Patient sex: M
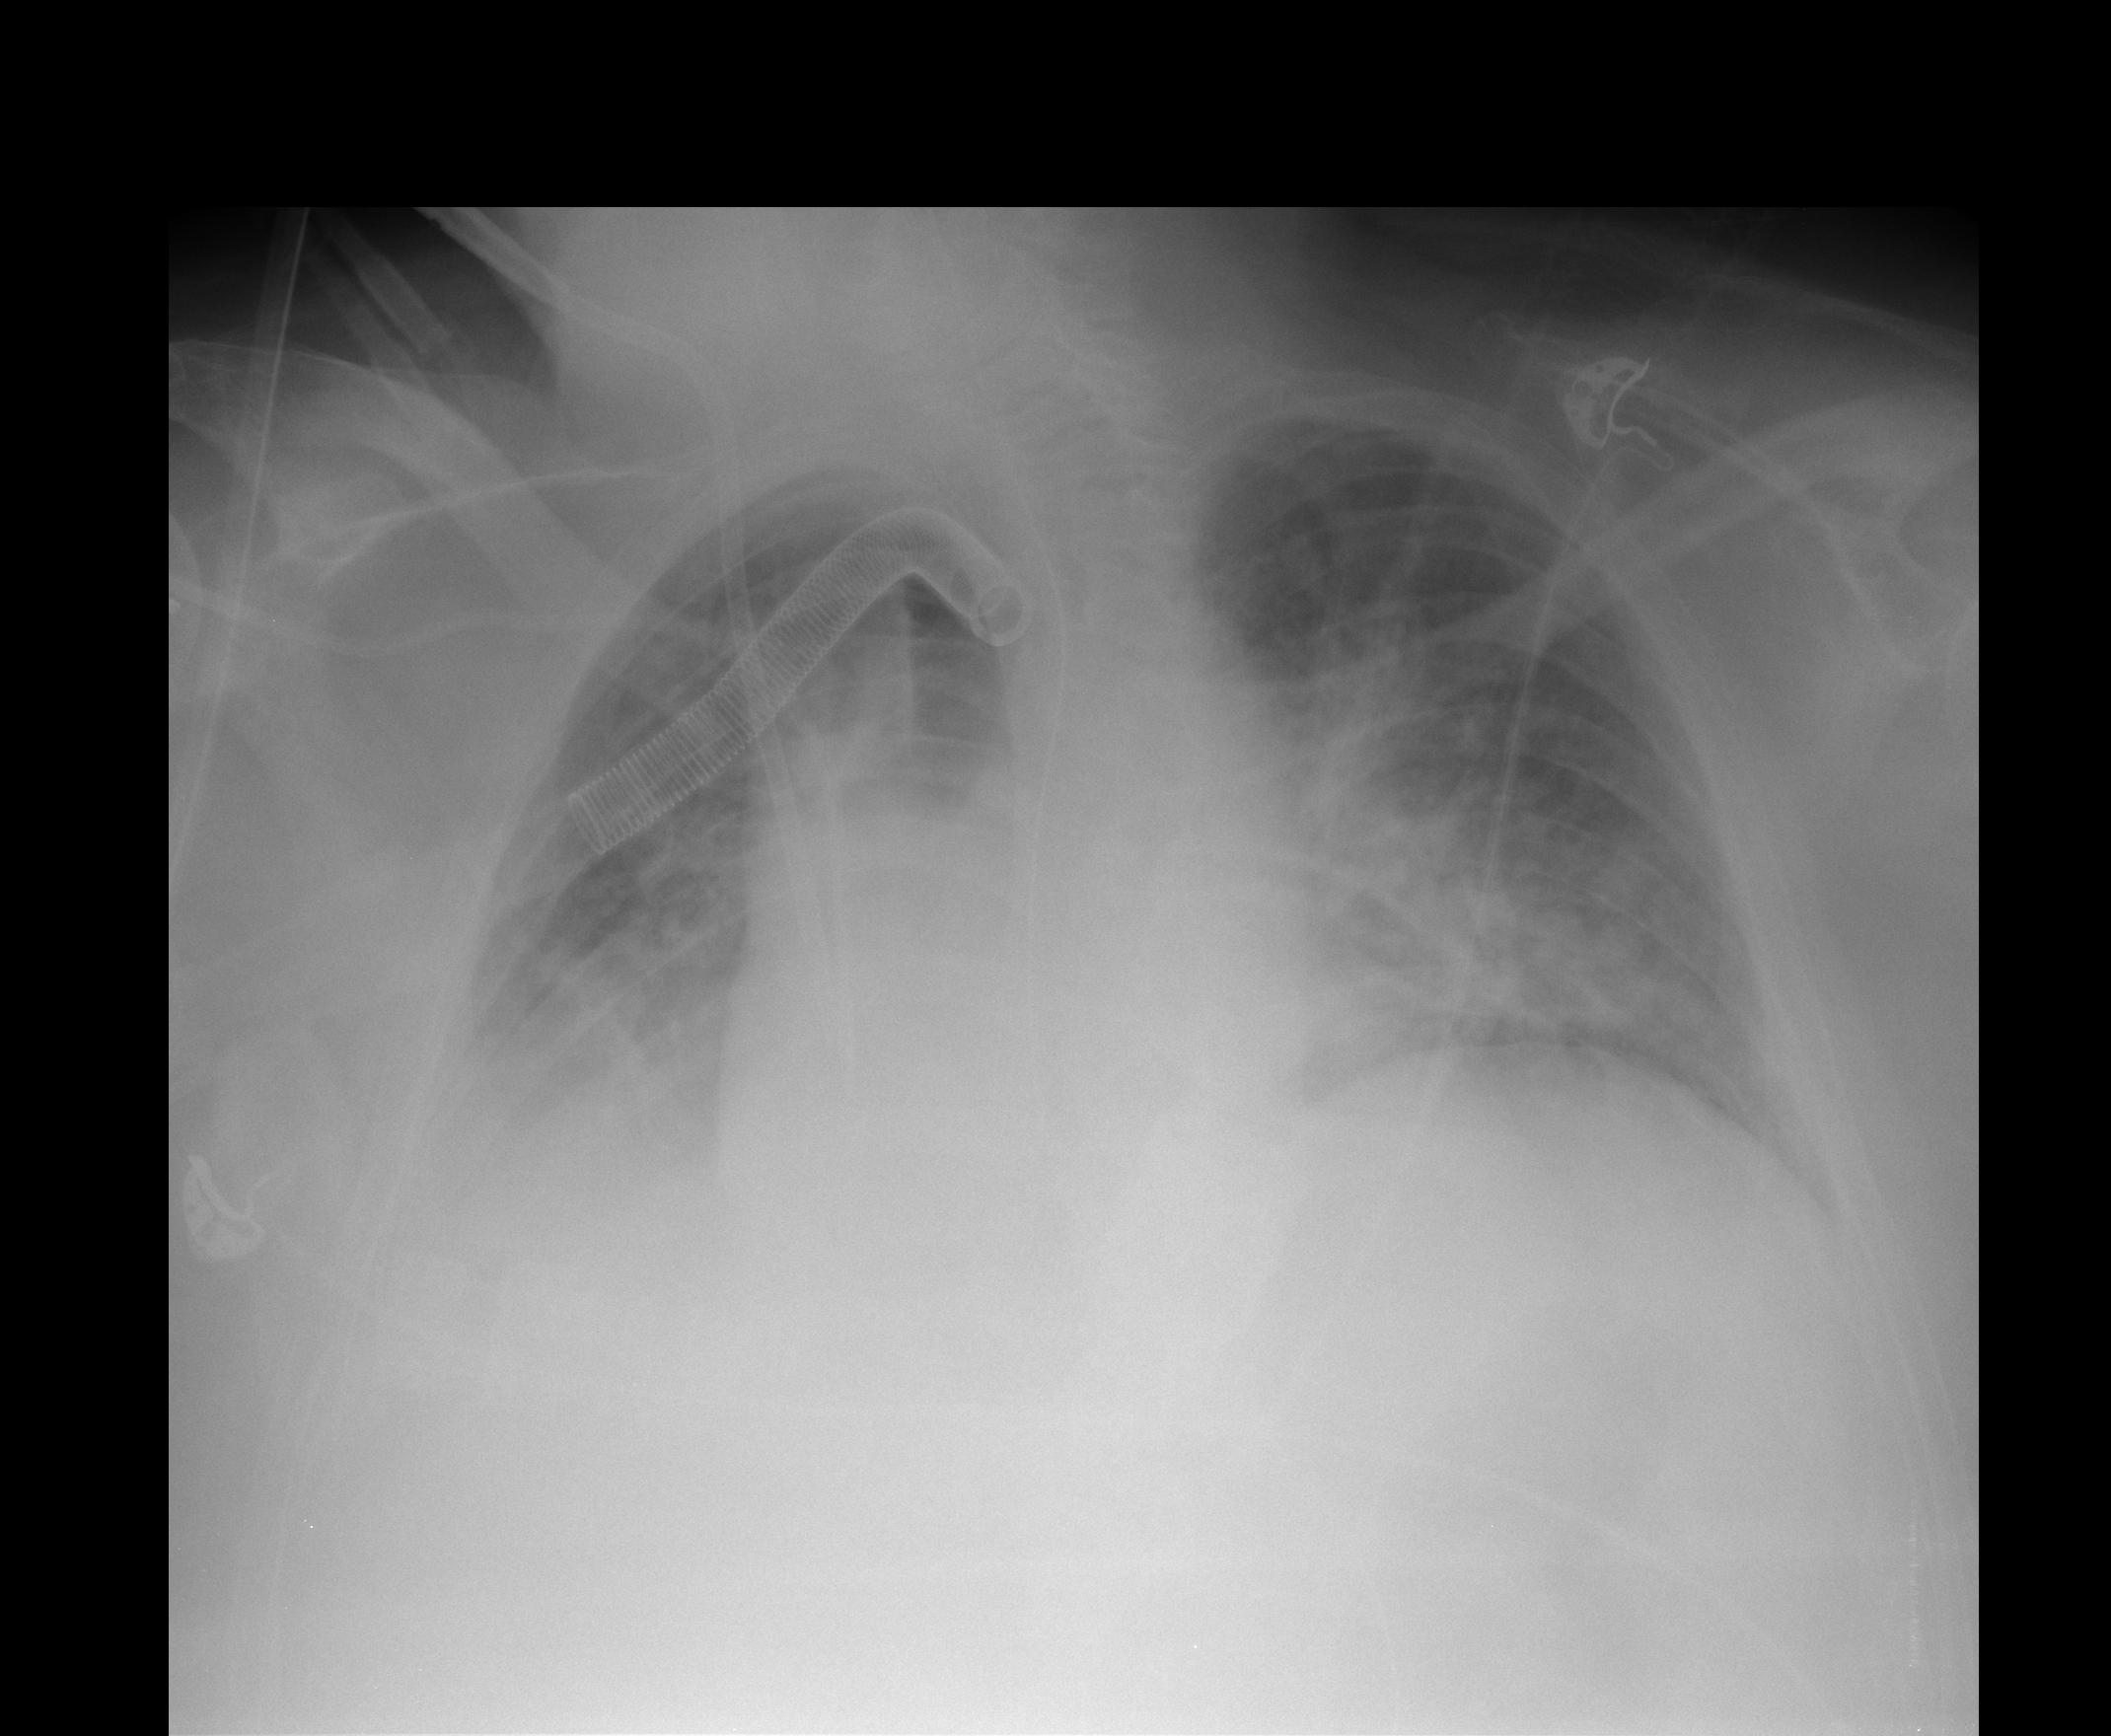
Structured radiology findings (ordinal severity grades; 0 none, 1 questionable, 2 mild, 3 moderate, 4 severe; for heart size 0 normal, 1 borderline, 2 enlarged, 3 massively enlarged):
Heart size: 0
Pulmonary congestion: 2
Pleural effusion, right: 2
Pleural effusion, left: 0
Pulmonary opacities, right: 1
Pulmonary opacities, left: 0
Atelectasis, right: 0
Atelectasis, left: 0